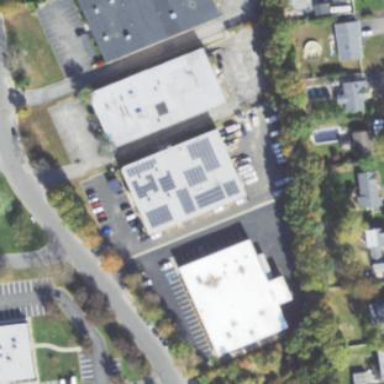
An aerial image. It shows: Commercial building.